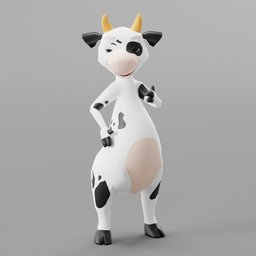
Label: decoration